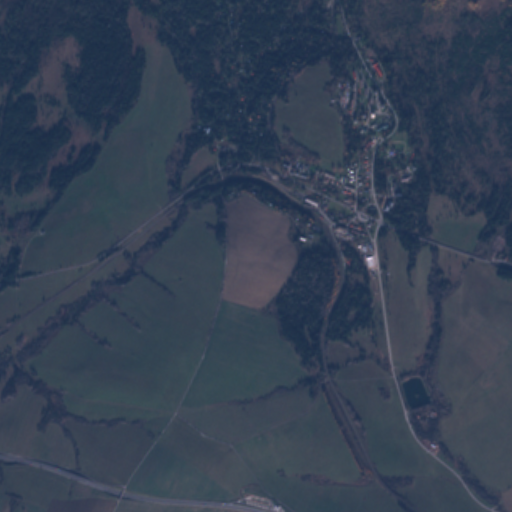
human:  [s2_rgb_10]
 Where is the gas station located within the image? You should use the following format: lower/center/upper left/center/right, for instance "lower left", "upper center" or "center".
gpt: The gas station is located in the lower center of the image.
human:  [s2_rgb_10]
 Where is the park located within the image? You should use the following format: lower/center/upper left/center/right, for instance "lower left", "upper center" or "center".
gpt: The park is located in the upper right of the image.
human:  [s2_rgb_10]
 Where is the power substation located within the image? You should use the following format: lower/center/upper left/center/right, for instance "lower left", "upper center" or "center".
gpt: The power substation is located in the center of the image.
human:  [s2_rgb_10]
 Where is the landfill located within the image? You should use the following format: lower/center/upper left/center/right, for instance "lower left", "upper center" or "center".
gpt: There is no landfill in the image.